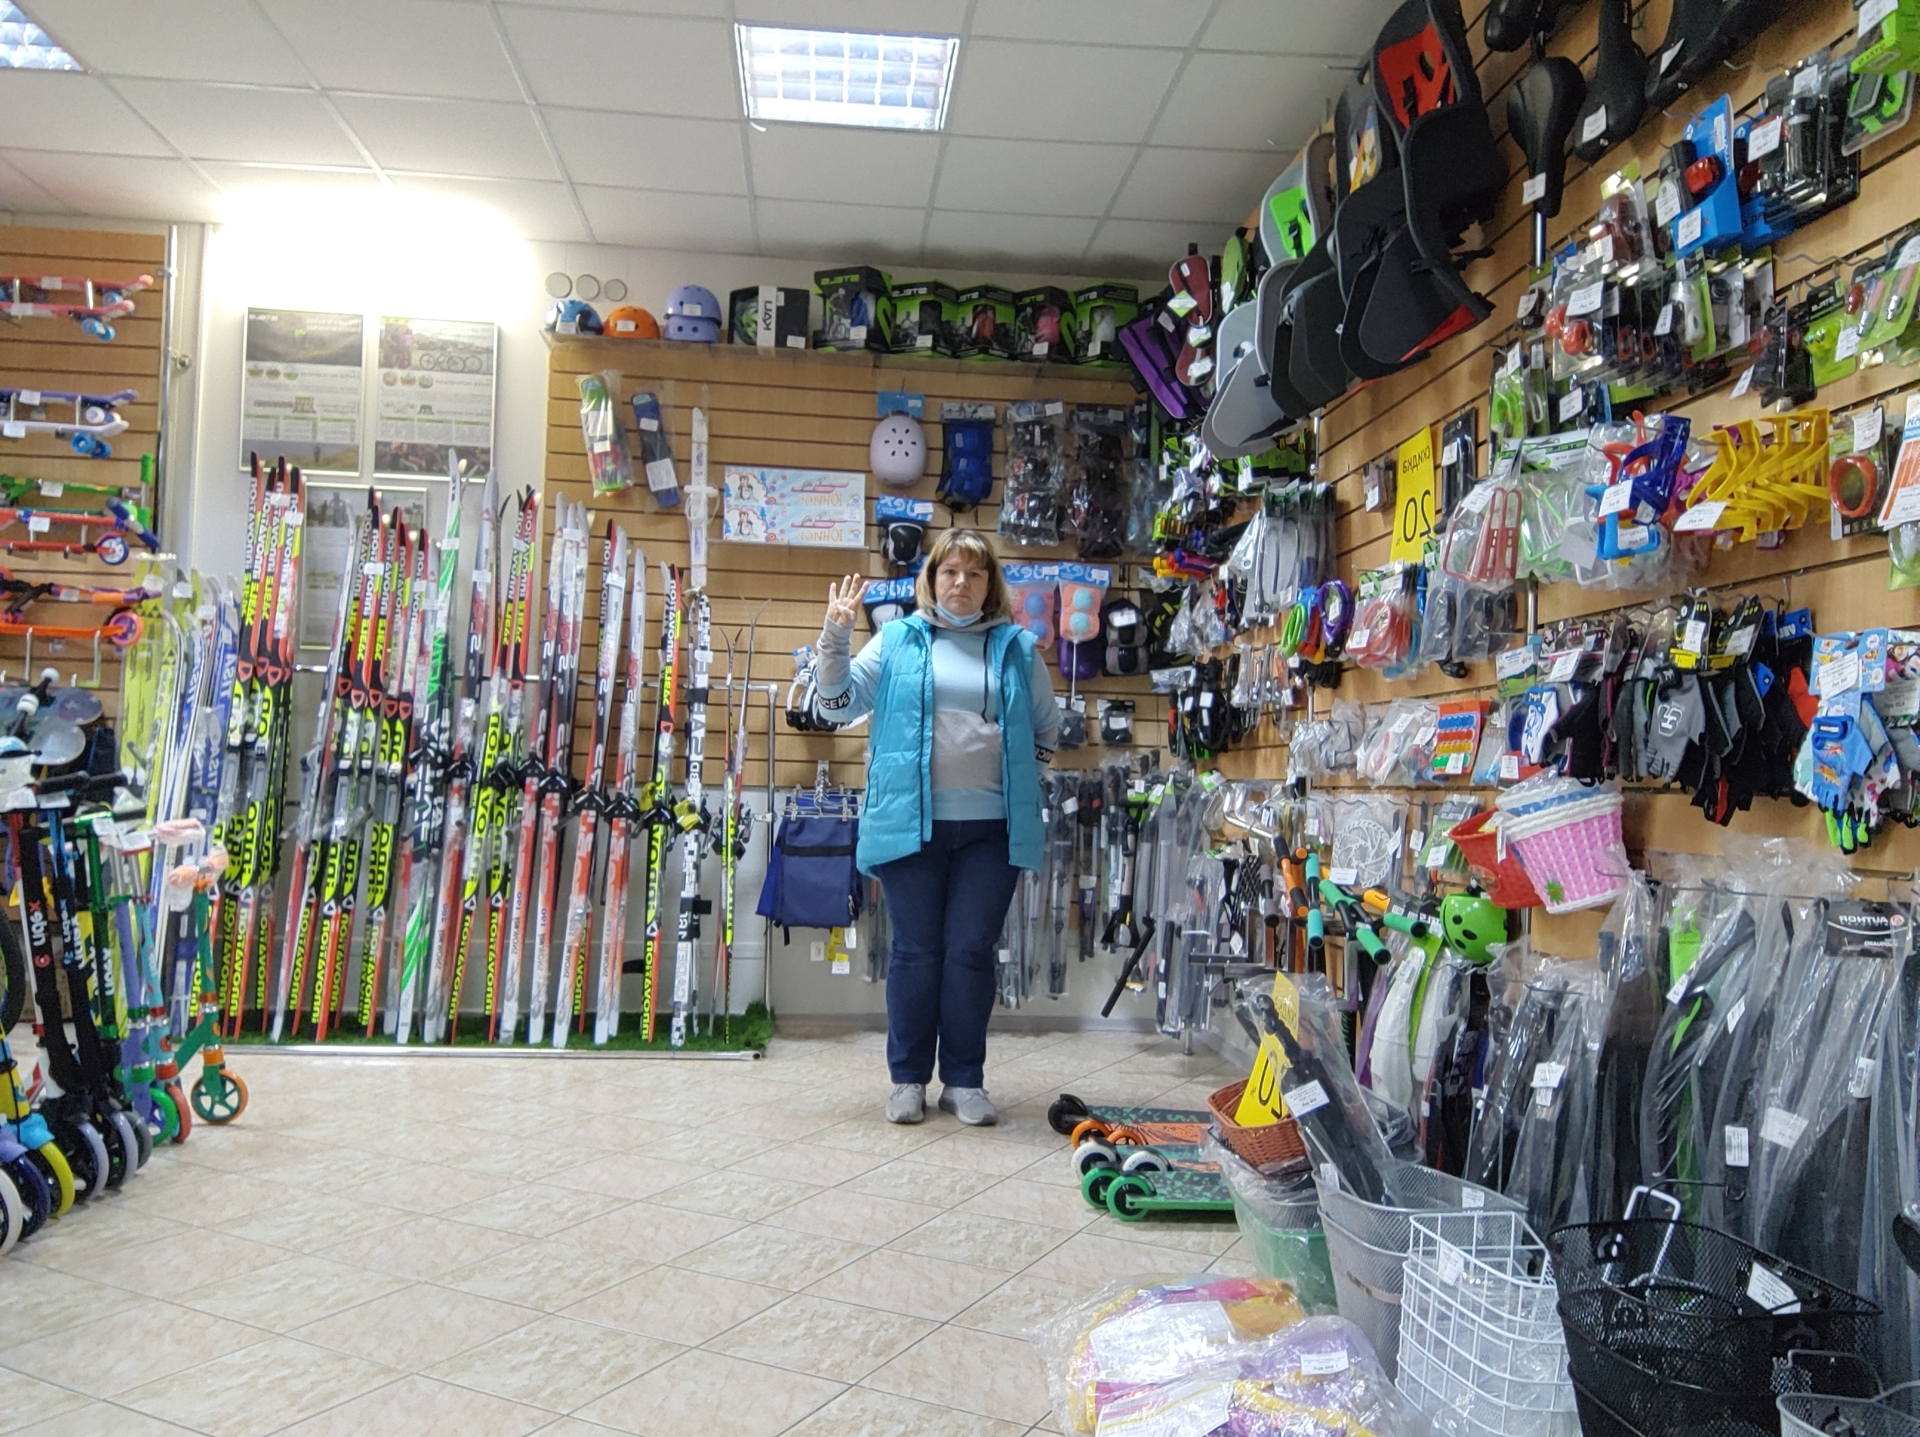
Label: noise